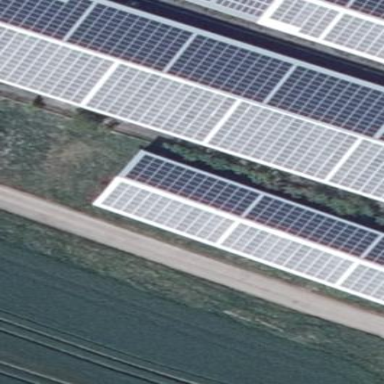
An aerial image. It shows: Small solar photovoltaic panel generator inside building.